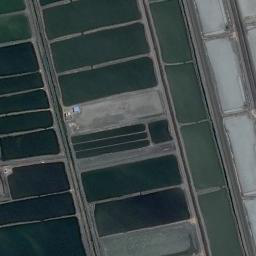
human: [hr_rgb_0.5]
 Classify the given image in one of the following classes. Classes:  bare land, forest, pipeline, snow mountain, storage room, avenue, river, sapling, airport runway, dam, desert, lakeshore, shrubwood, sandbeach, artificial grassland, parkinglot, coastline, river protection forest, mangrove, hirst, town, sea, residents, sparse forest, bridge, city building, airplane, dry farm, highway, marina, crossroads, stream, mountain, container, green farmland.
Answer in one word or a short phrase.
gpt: green farmland